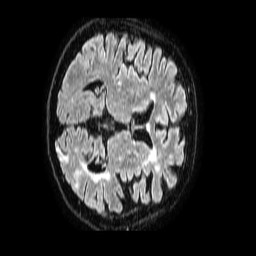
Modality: FLAIR
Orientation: axial
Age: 56
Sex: female
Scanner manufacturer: philips
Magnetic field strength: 1.5 T
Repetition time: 4.8 s
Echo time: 0.3 s